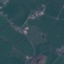
Land use / land cover: Pasture